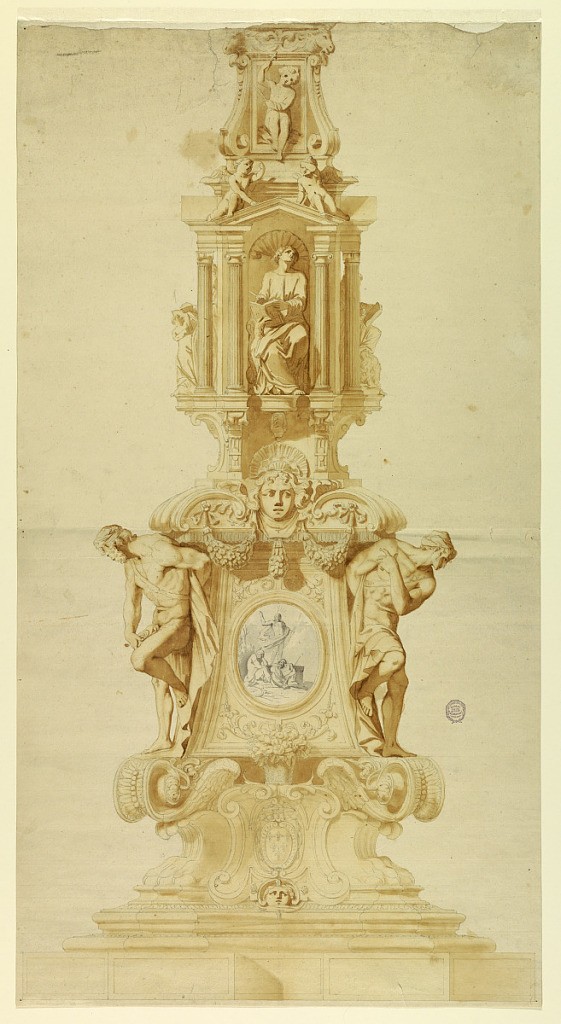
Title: Elevation of a Candelabra
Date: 1810–1830
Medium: Pen and ink, brush and wash on paper
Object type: Drawing
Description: Two figures flank a roundel with religious scene. Above this, a mask and swags. At top, an aedicule with a seated figure. Above the pediment are three cherubs; one holds a fleur-de-lis.